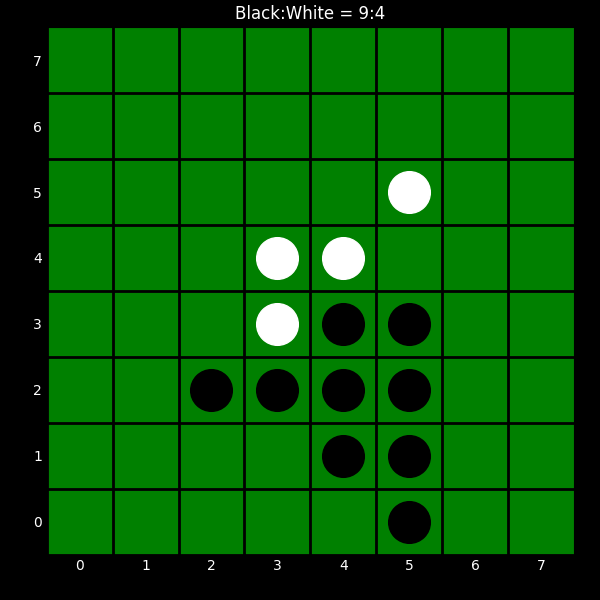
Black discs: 9
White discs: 4